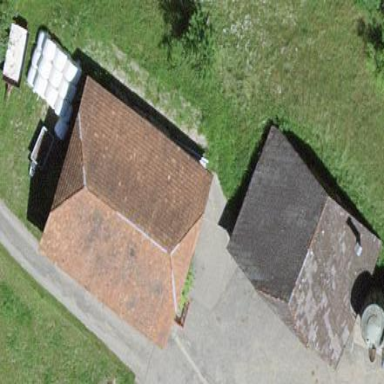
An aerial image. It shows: Rural barn.